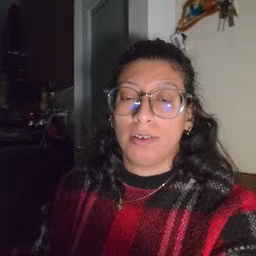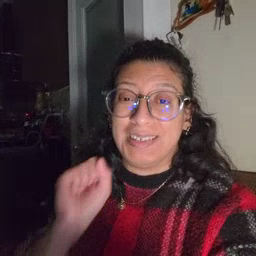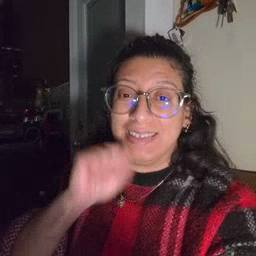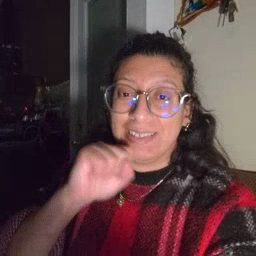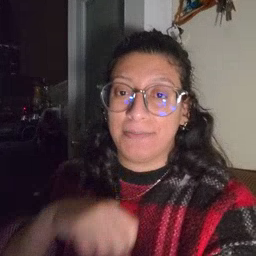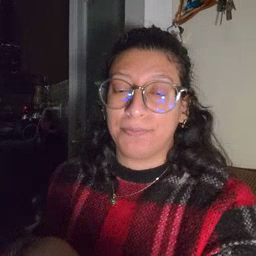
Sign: yes